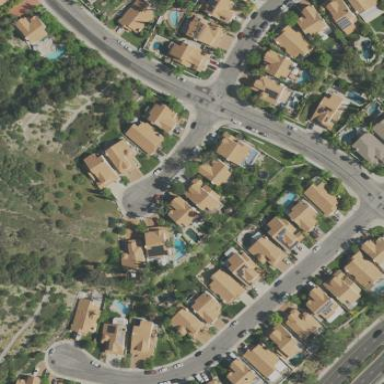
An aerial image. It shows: Residential area.